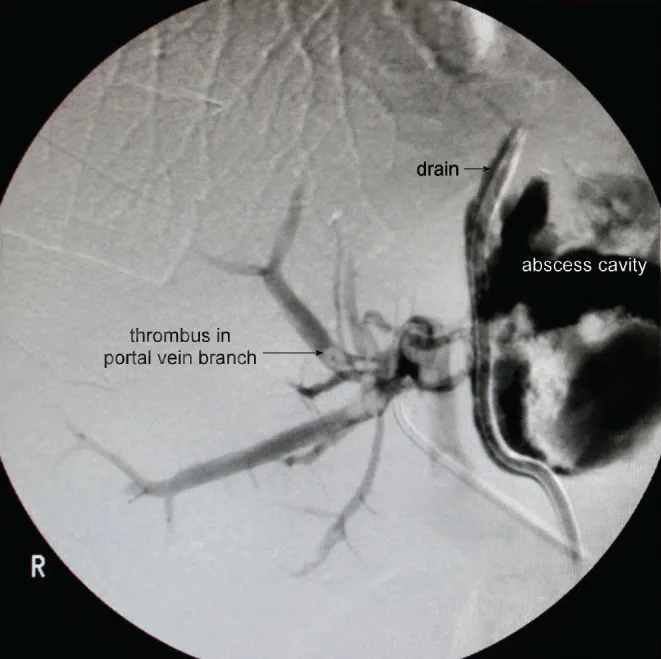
Angiography demonstrating the drain tube abutting the branches of the portal vein and a thrombus in the portal vein branch.
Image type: radiology (ct)